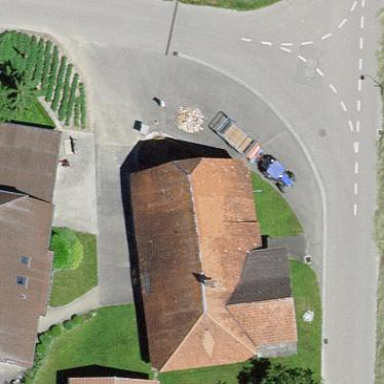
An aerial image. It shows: Farm building.